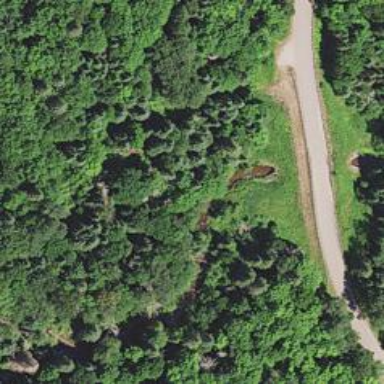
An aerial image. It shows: Abandoned railway with historical significance.